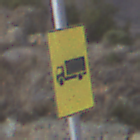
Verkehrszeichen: KFZZulaessigeGesamtmasse3Komma5TOhnePfeilsymbol
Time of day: Dusk
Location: Outdoor (Nature)
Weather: Clear
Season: NotSpecified
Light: Natural